Question: I had a look at similar questions here, but did not find any dynamic parameter, session information etc which I need to get around using regular expression extractor to login post request.
The Network traffic on chrome seems same.
JMeter seems to pass all required parameters and and I also have HTTP cookie manager set up (as depicted in snapshot).
here is the <URL>. I have struggled with this seemingly simple use case for 1 day have been clueless so far.

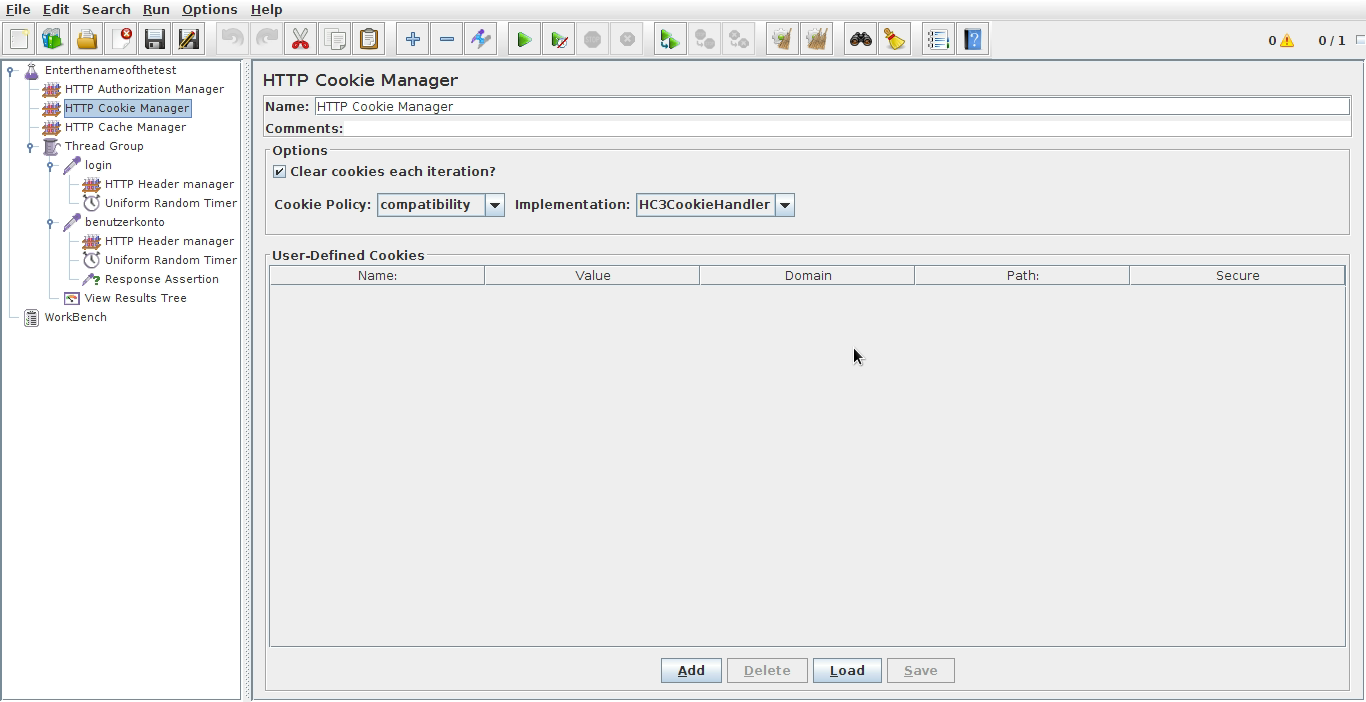
Answer: I see some dynamic parameters.
To make it work,
1. Send a simple HTTP request to www.zalando.de/login
'<input type="hidden" name="_sourcePage" value="WWScWmVVYn3uSAjDV0VmRUaxY8np_Kj8XwbKjpAM6Z4ZBx3a1i4qrAt340nPsm8WoPocLW1Uvy0=" /><input type="hidden" name="_xtk" value="A2tPiZQsZqyptrUdhhTxOxhmbJsyjPgwchzLFZyz41iFfo4uDoSYO0cYIR7gls6M" /><input type="hidden" name="__fp" value="47Scl-SCdBc=" />'
1. From the HTTP response, Extract __fp, _sourcePage, _xtk
2. Send the login request by updating these values in thr HTTP request.
It should work now.